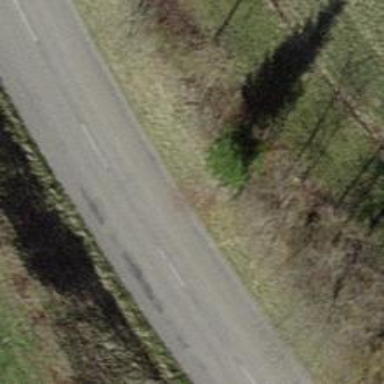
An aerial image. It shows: Hedge acting as barrier.